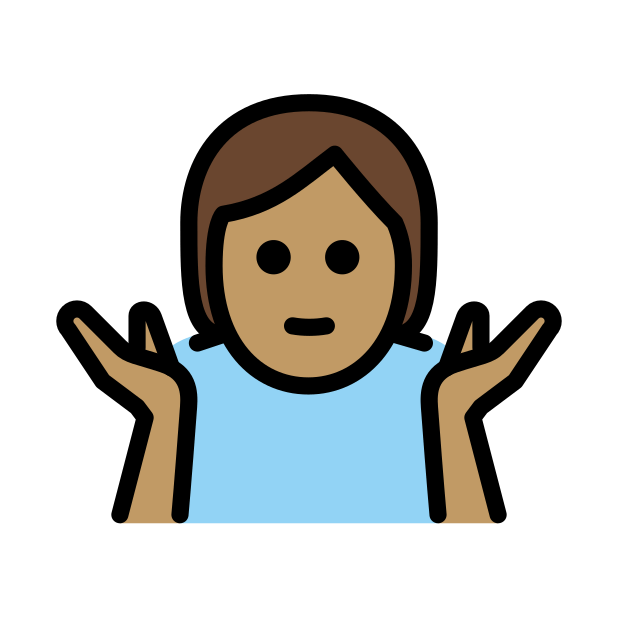
person shrugging: medium skin tone